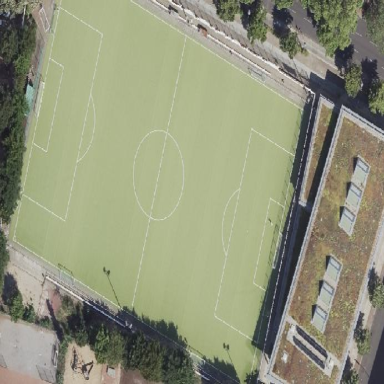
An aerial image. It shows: Soccer pitch with artificial turf designed for leisure and sports activities.